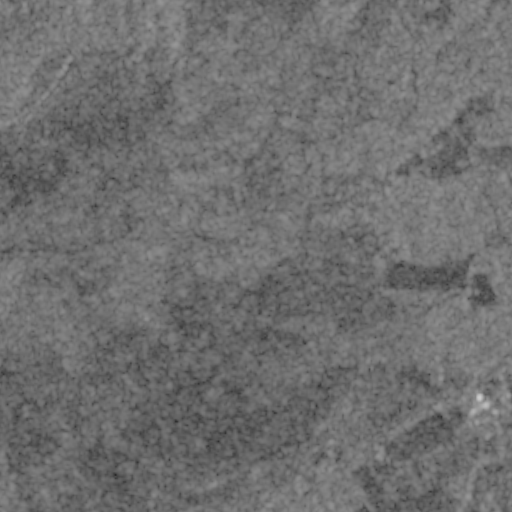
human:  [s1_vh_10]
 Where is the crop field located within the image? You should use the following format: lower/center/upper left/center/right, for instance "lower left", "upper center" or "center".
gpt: The crop field is located in the lower right of the image.
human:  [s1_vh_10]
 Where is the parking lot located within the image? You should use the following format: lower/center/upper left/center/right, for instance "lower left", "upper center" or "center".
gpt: The parking lot is located in the upper left of the image.
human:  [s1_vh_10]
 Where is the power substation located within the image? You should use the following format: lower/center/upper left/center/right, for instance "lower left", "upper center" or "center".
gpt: The power substation is located in the lower right of the image.
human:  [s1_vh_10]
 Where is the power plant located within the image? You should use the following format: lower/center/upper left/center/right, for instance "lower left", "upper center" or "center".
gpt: There is no power plant in the image.

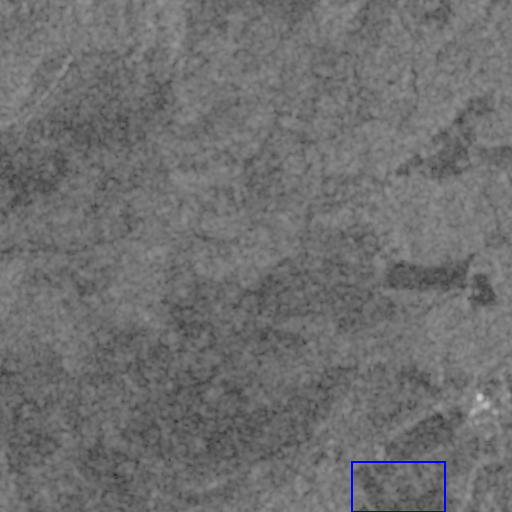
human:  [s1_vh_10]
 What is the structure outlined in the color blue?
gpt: The structure outlined in blue is a crop field.
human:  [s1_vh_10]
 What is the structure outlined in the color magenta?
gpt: There is no magenta outline.